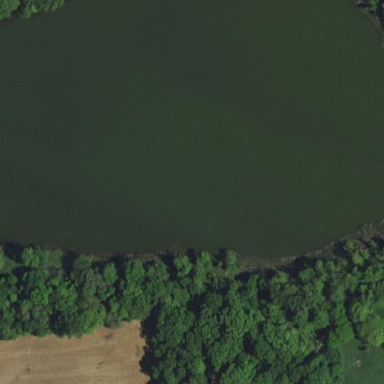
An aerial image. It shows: Serene pond surrounded by nature.